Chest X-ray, PA view. Patient: 20 years old, sex M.
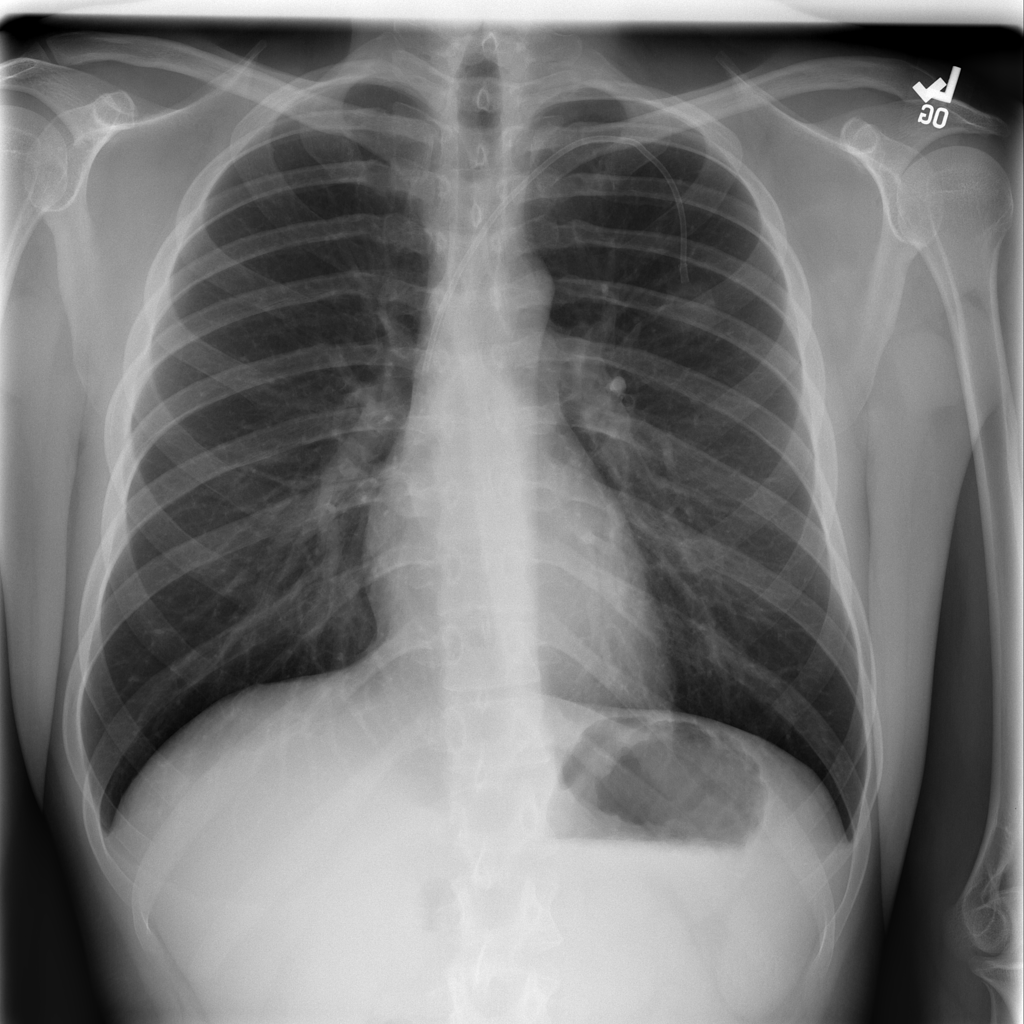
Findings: No Finding